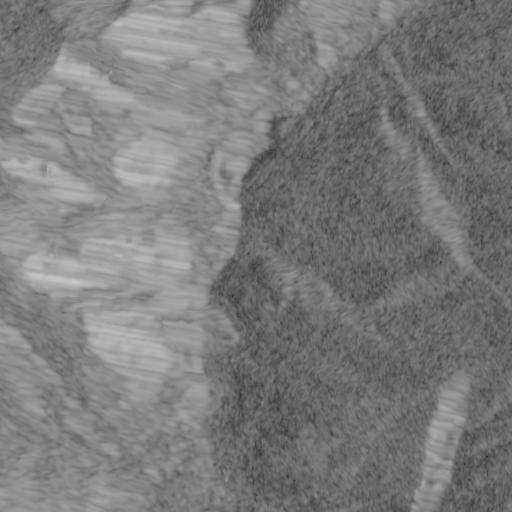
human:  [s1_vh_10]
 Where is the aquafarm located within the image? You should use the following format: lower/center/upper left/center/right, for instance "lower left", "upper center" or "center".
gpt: The aquafarm is located in the upper right of the image.
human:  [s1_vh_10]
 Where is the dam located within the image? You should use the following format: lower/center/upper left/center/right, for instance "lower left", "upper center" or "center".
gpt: The dam is located in the center of the image.
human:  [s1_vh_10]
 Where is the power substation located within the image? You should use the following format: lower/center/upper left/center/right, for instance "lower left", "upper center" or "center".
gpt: The power substation is located in the upper right of the image.
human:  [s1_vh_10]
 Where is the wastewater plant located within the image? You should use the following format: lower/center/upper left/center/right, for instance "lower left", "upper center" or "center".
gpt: The wastewater plant is located in the upper center of the image.
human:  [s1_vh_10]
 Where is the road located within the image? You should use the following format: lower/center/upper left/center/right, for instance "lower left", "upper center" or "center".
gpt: There is no road in the image.

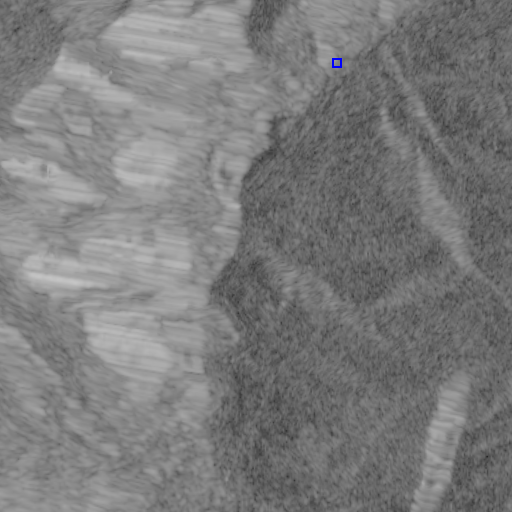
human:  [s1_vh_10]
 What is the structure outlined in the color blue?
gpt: The structure outlined in blue is a power substation.
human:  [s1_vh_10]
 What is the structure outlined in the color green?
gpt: There is no green outline.